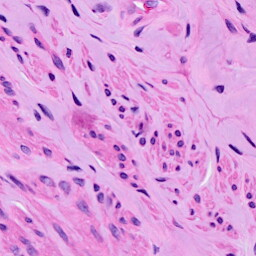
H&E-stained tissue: Ovarian